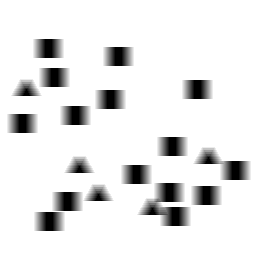
Squares: 15
Triangles: 5
Stars: 0
Total shapes: 20